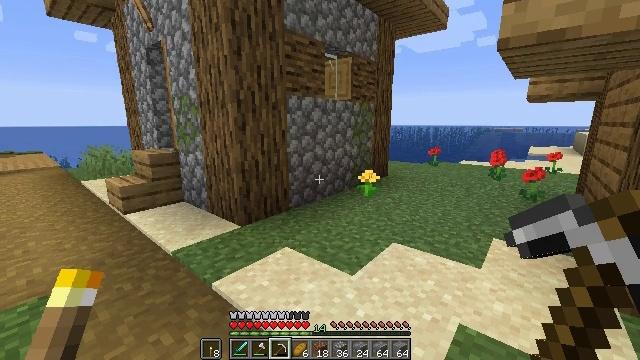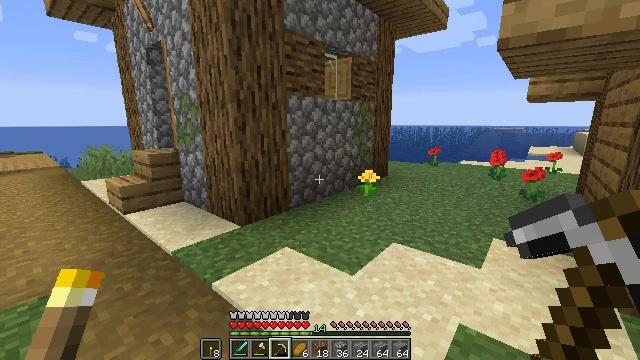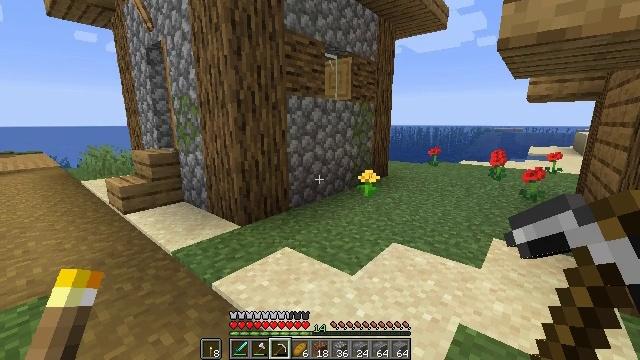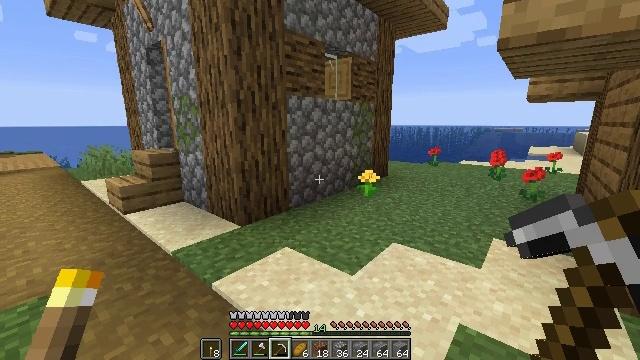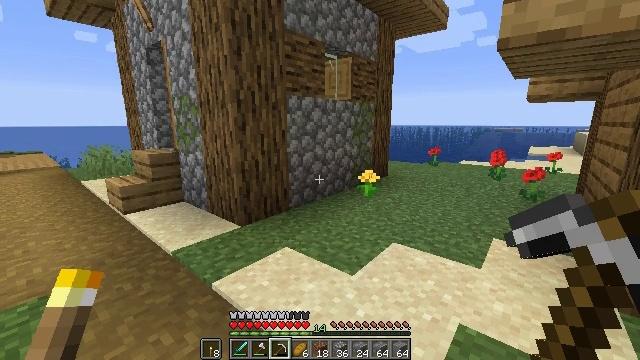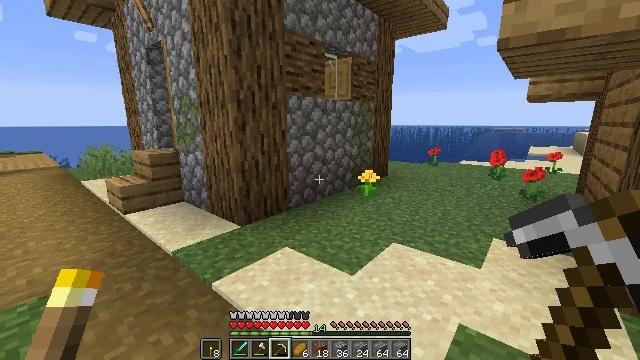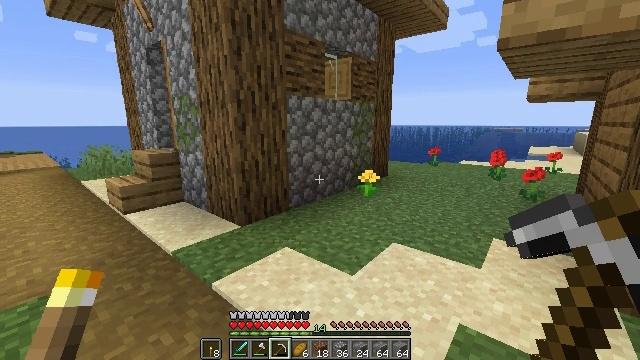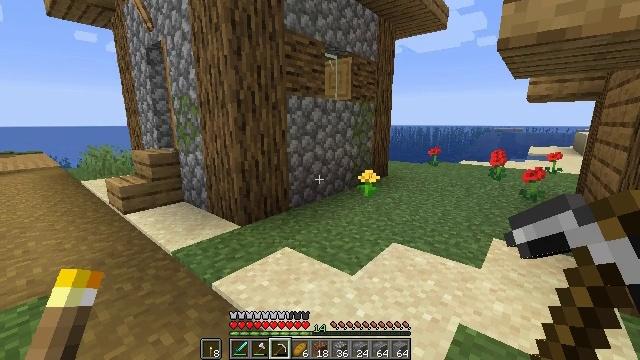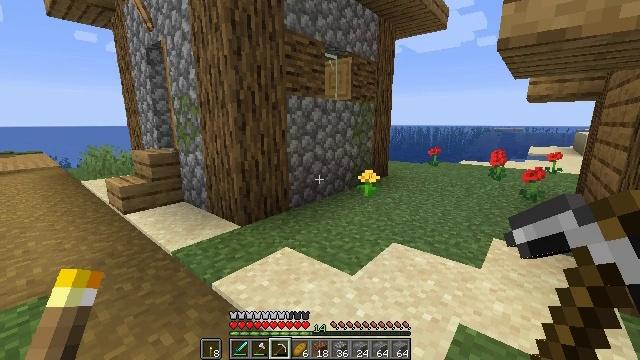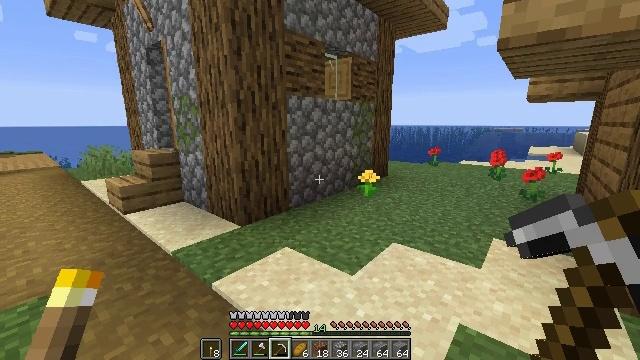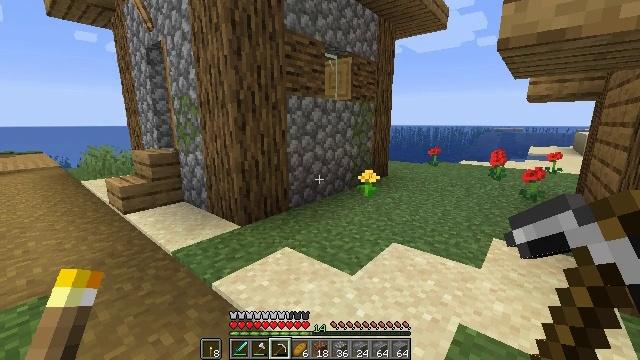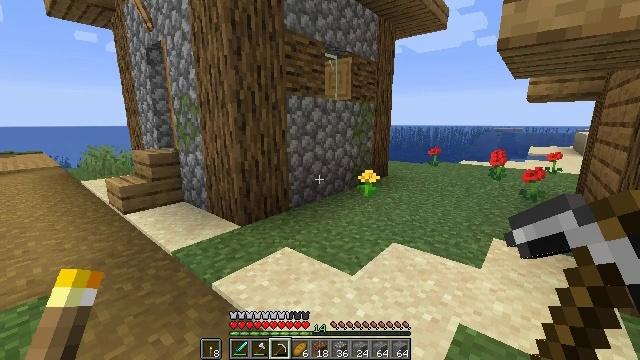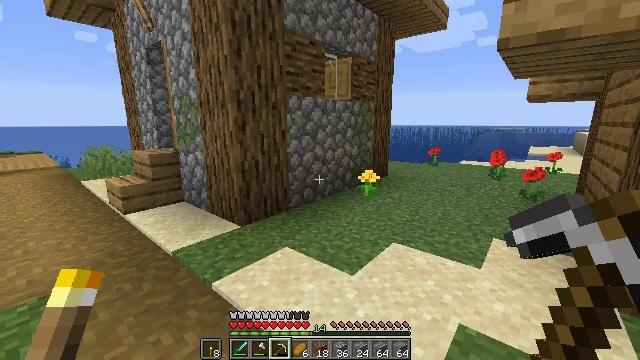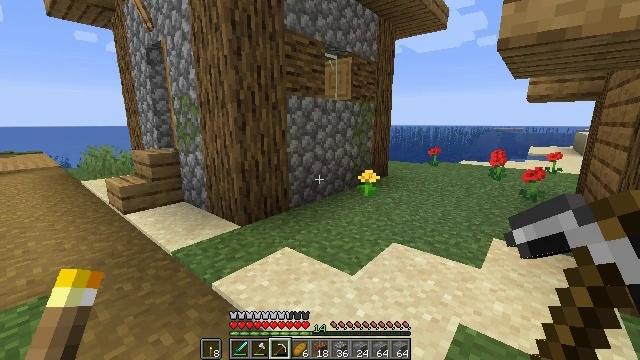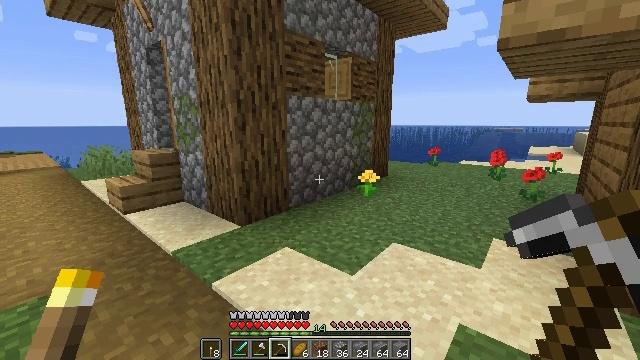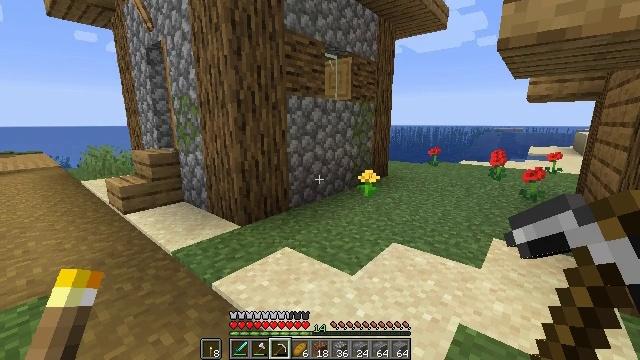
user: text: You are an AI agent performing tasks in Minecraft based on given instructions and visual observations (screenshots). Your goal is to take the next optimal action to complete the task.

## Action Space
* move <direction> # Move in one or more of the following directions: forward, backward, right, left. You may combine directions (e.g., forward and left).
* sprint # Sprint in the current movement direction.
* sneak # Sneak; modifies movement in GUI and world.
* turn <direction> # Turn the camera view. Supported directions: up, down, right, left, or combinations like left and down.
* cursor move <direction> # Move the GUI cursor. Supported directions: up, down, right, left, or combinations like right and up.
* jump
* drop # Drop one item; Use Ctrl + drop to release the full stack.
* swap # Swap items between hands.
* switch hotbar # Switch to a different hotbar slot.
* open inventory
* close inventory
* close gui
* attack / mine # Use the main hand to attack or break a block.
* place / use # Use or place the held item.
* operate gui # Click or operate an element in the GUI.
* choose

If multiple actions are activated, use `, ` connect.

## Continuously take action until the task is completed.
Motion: motion action
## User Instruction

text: Gather some oak stairs for reuse.
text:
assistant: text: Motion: no_op
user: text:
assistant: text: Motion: no_op
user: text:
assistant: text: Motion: no_op
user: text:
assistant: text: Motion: no_op
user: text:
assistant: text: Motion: no_op
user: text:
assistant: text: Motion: no_op
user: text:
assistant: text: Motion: no_op
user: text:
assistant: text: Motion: no_op
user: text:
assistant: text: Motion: no_op
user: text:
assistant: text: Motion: no_op
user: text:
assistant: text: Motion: no_op
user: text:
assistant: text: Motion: no_op
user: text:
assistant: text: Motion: no_op
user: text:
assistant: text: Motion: no_op
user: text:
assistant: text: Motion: no_op
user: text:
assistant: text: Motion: no_op
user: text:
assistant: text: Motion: no_op
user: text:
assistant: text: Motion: no_op
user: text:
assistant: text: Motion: no_op
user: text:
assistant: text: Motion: no_op
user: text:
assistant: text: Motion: no_op
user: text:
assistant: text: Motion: no_op
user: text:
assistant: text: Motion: no_op
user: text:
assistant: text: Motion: no_op
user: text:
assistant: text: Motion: no_op
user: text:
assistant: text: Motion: no_op
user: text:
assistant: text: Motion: no_op
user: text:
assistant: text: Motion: no_op
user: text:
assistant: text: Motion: no_op
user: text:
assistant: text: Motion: no_op